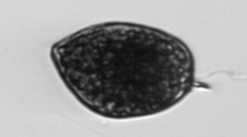
Label: Prorocentrum_micans